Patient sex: M
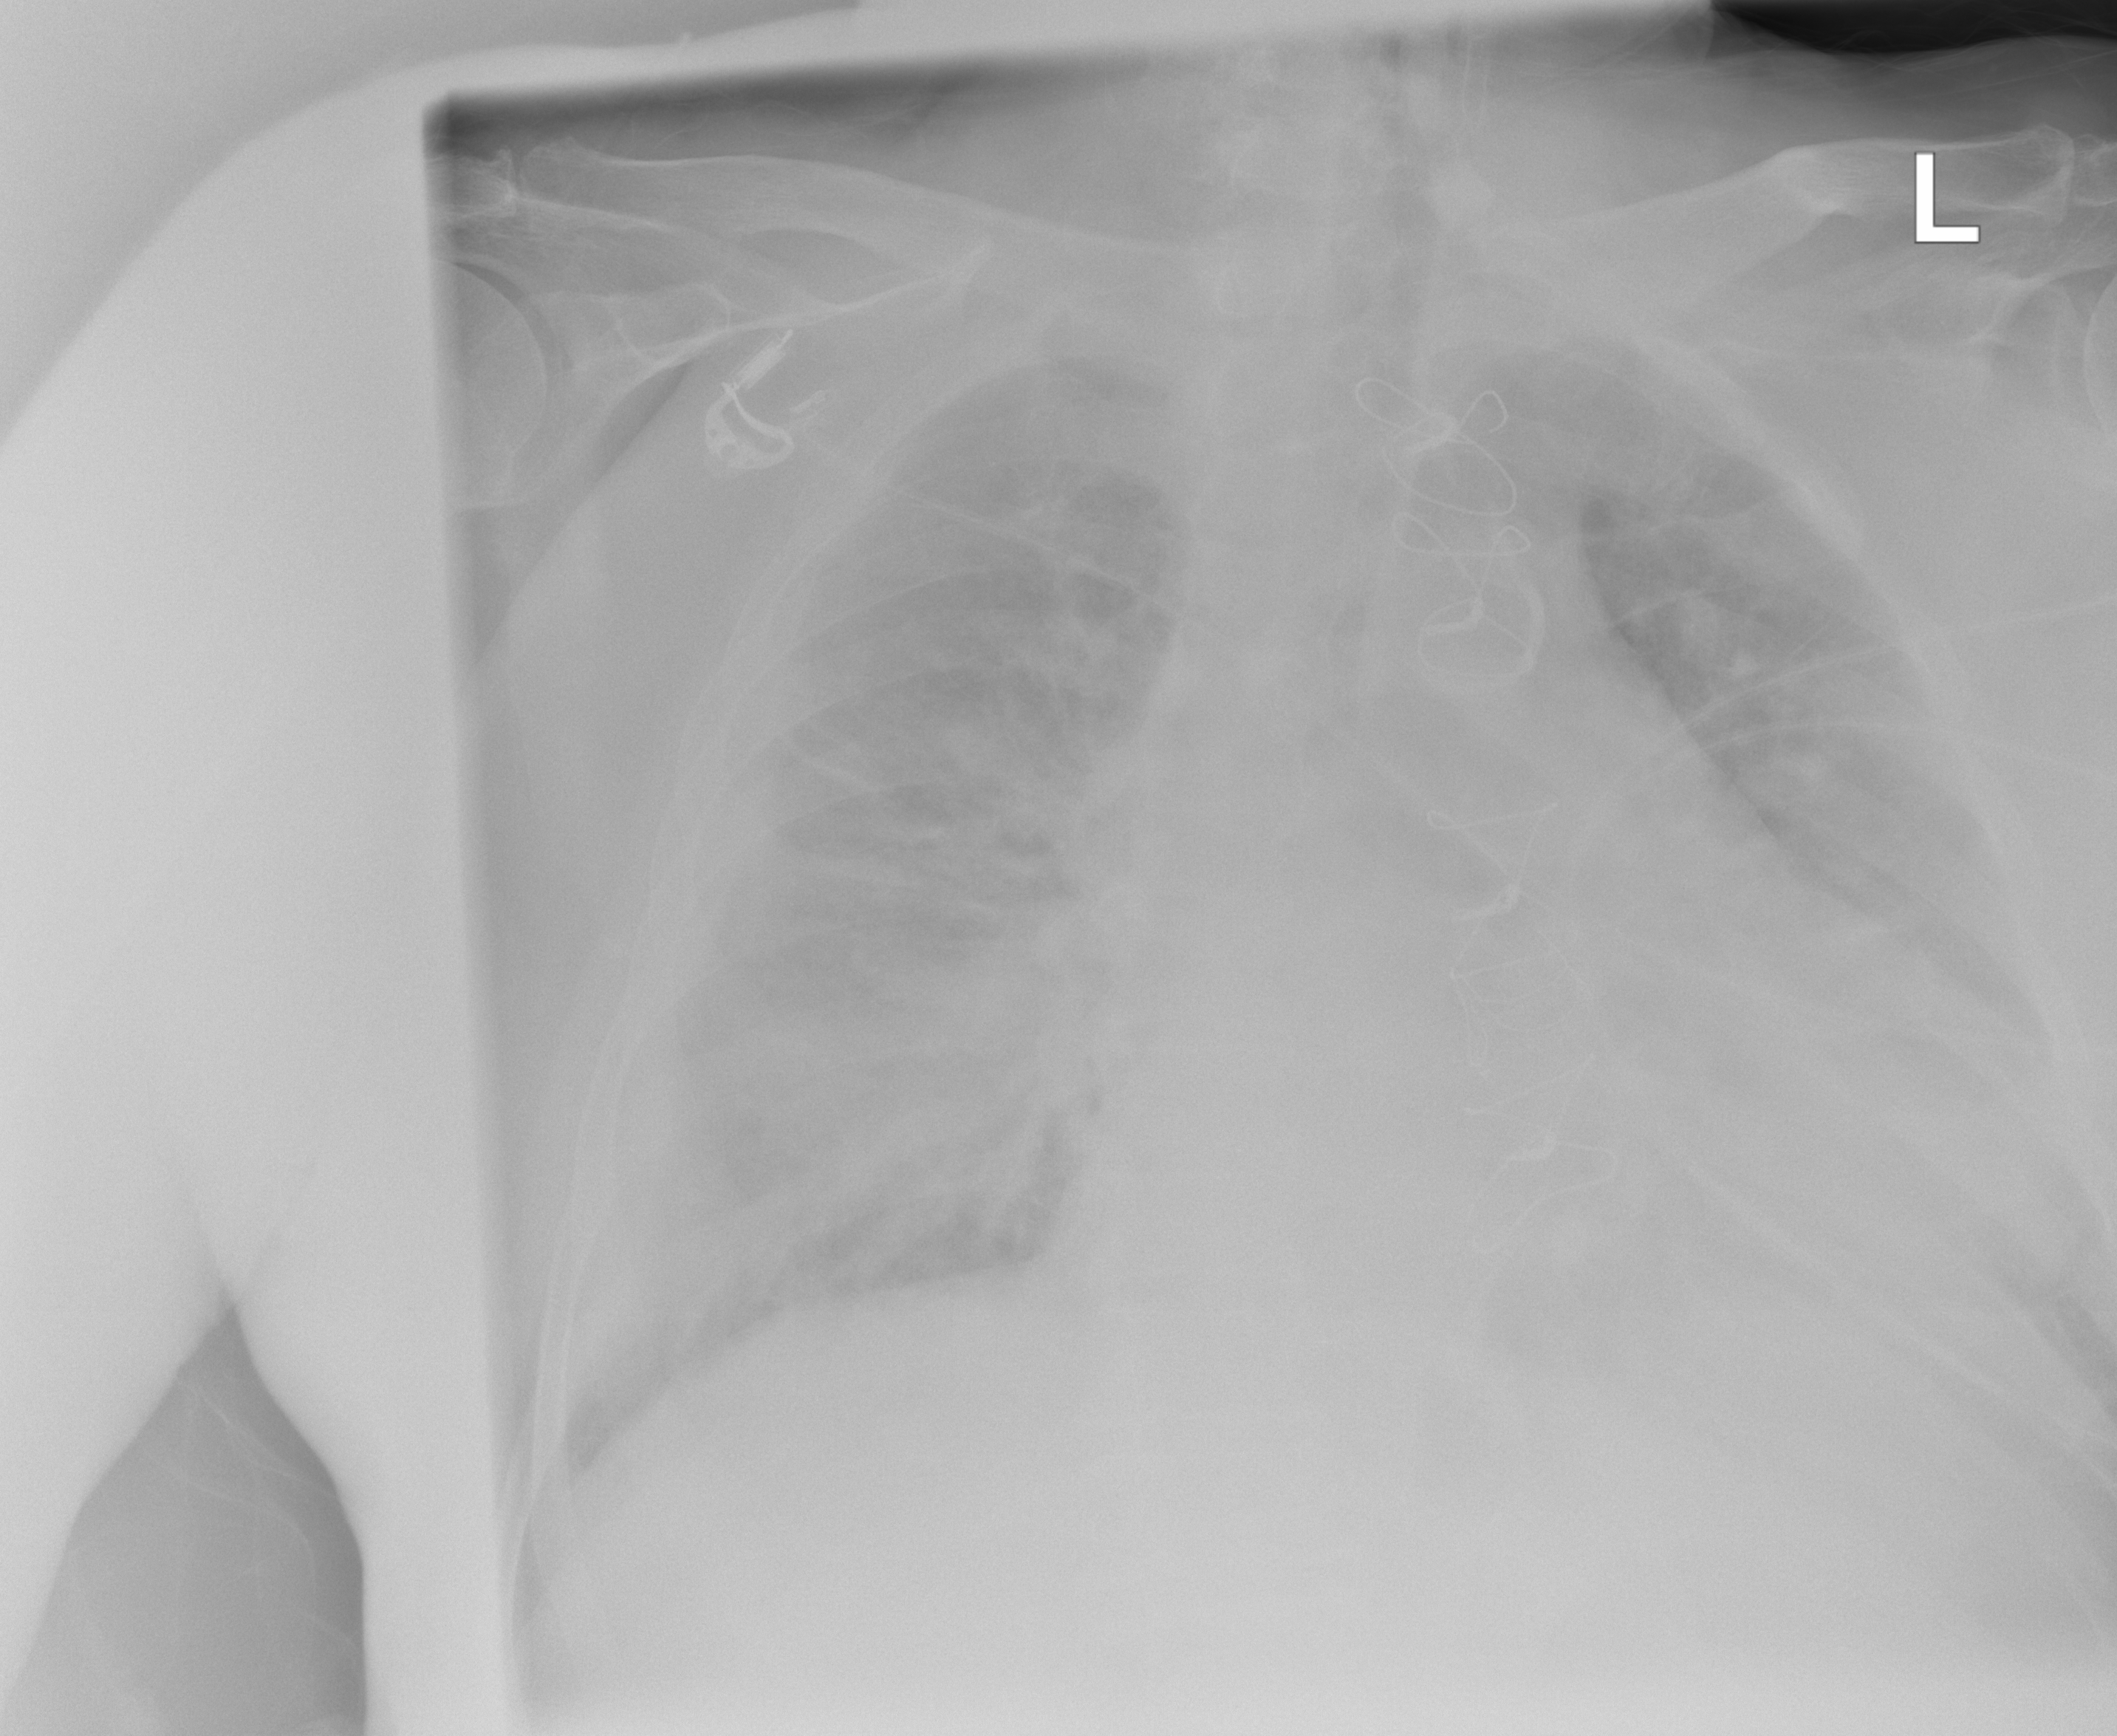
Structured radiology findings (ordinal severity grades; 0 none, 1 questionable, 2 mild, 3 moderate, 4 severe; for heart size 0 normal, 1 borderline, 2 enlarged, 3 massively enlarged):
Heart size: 3
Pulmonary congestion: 3
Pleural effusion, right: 2
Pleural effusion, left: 2
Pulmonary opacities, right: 1
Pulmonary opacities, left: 1
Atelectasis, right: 2
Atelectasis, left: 2